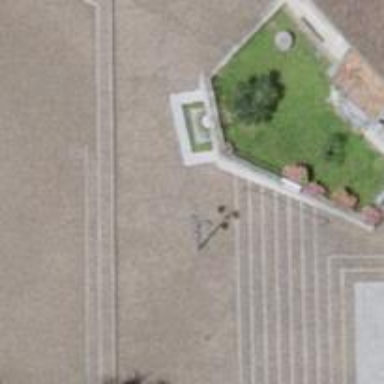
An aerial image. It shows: Beautiful fountain.